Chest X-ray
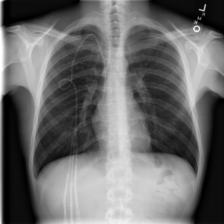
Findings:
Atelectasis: negative
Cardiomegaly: negative
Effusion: negative
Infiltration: negative
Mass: negative
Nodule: negative
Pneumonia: negative
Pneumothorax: negative
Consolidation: negative
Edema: negative
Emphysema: negative
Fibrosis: negative
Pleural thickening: negative
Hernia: negative